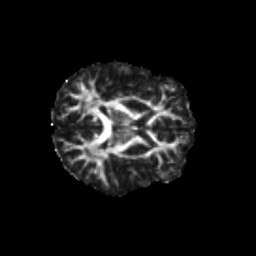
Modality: FA
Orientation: axial
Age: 13
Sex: male
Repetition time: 9.512 s
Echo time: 0.089 s